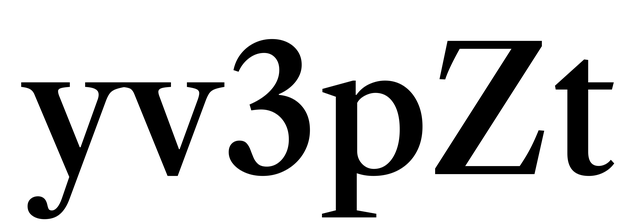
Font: LibreCaslonText_Medium